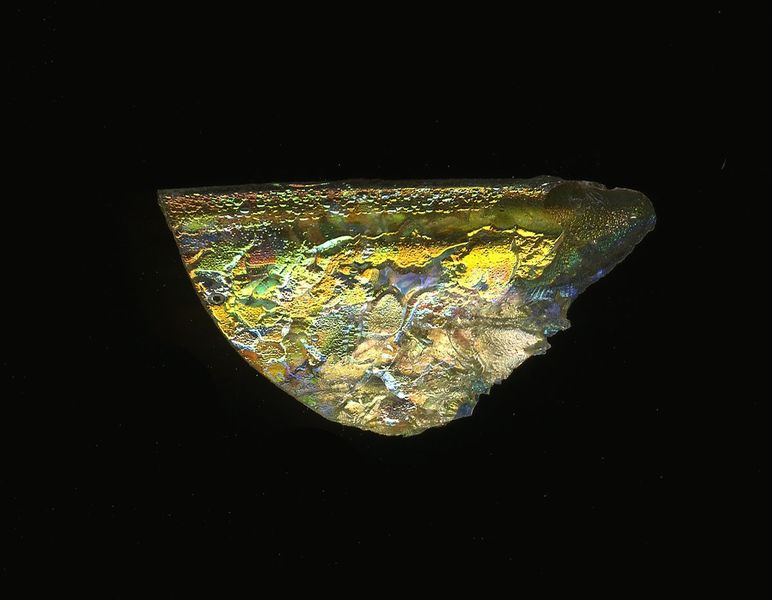
Titel: Fragment eines Gefäßes
Standort: Hamburg
Institution: Museum für Kunst und Gewerbe Hamburg
Schlagwörter: glas, antike, geschnitten, kaiserzeit, gepresst, aufbewahrung, schankgeschirr, gefäß, behälter, frühe kaiserzeit, prinzipat, römische, mittlere, späte